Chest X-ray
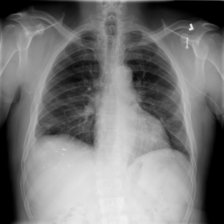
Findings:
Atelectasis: negative
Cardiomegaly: negative
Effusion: negative
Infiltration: negative
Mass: negative
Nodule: negative
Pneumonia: negative
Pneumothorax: negative
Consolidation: negative
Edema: negative
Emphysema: negative
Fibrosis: negative
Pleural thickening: negative
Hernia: negative